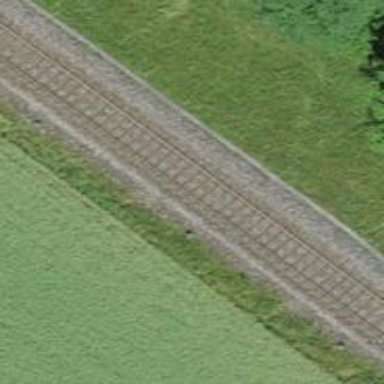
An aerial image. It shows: Single railway track with electrified contact line.